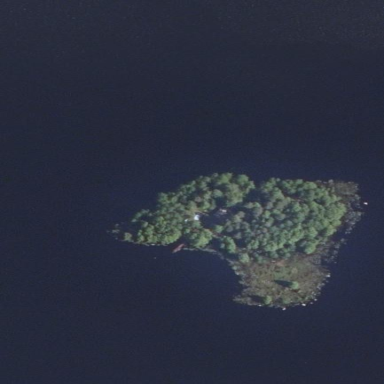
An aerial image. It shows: Islet covered with mixed woodland vegetation.